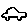
Label: car